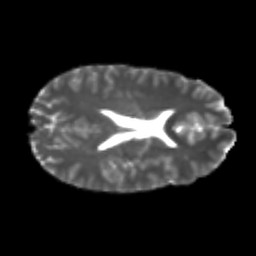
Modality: T2w
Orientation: axial
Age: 22
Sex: male
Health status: healthy
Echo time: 0.074 s